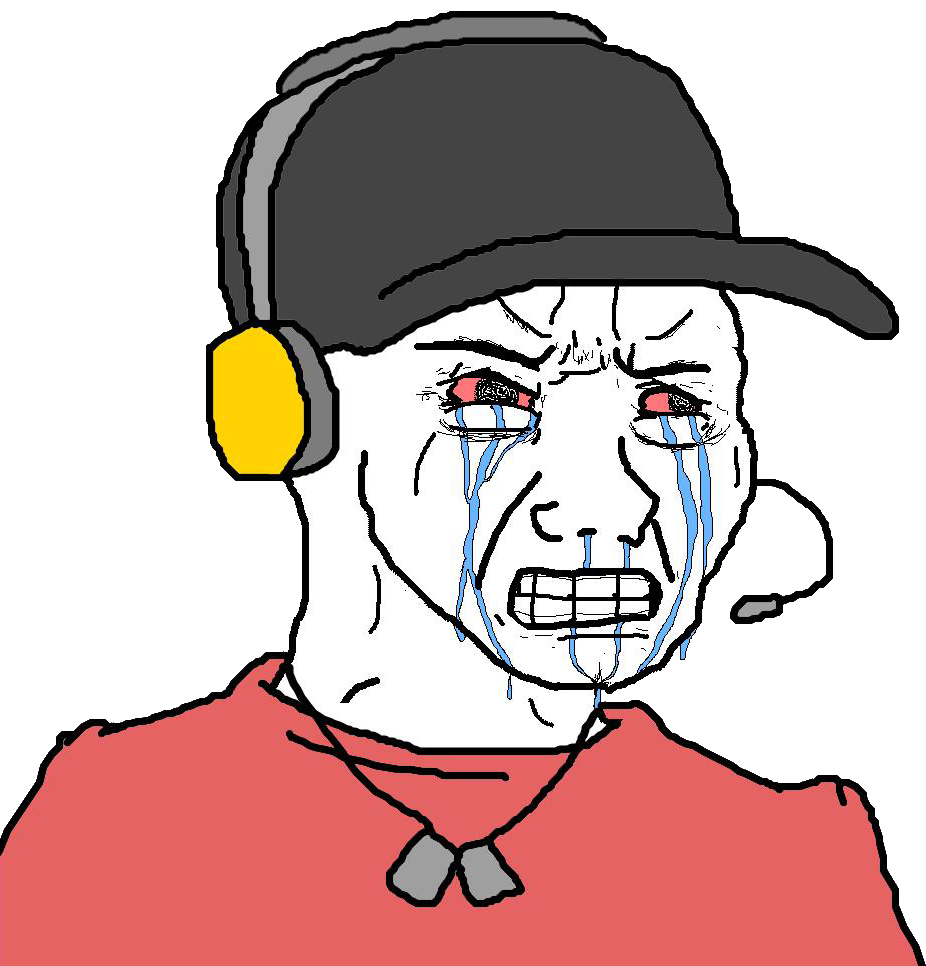
Label: 5_Crying_Wojak